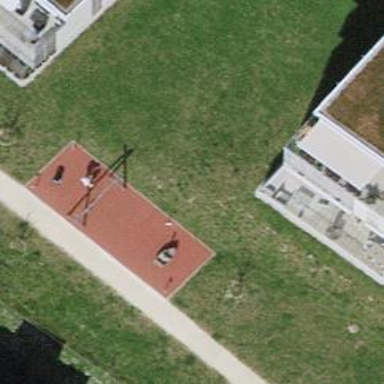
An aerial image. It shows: Playground area for leisure land.